Question: I have an iOS application with a settings.bundle that handles various settings for my application with 'Switch toggle'. I set default values in my root.plist file (using the DefaultValue property) to 'YES' but any time the application launches on a device or the iOS simulator all values go 'NO'. It worked well only on the first launch.

I am retrieving the defaults with this code (am I doing something wrong here?):
'''
NSUserDefaults *localeDefaults = [NSUserDefaults standardUserDefaults];
BOOL ENWORDS = [localeDefaults boolForKey:@"localetime"];
'''
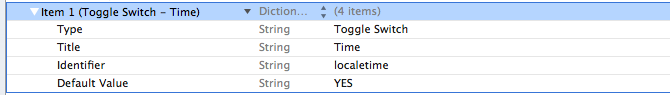
Answer: The problem is the type of 'default Value' must be 'boolean' not 'string' ;) delete this value and add a another 'default Value' property again
hope this helps